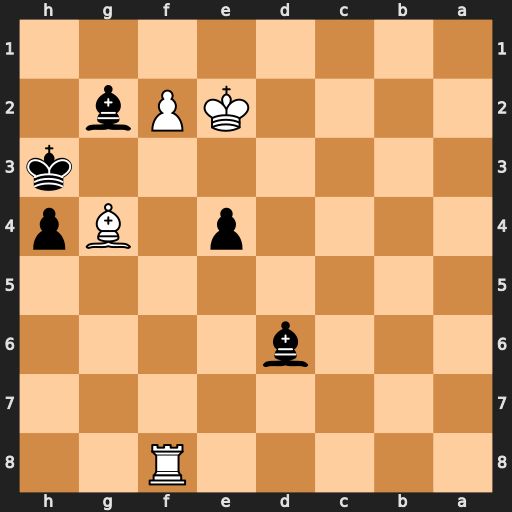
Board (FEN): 5R2/8/3b4/8/4p1Bp/7k/4KPb1/8
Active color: b
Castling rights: -
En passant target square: -
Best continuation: Kxg4 Rg8+ Kh3